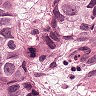
Metastatic tissue present: yes